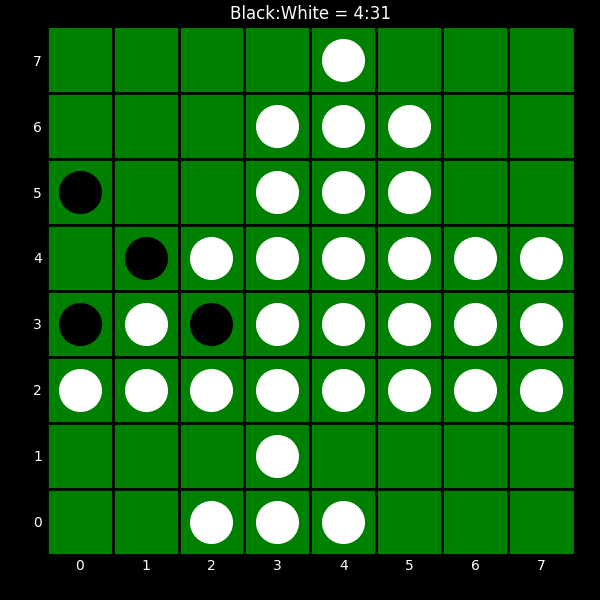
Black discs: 4
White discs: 31